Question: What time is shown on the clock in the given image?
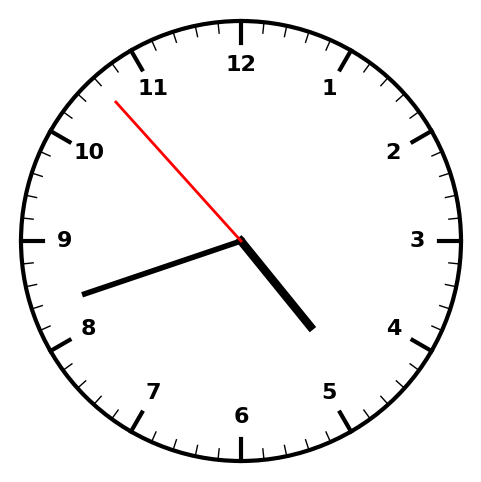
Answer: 04:41:53